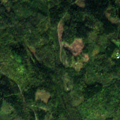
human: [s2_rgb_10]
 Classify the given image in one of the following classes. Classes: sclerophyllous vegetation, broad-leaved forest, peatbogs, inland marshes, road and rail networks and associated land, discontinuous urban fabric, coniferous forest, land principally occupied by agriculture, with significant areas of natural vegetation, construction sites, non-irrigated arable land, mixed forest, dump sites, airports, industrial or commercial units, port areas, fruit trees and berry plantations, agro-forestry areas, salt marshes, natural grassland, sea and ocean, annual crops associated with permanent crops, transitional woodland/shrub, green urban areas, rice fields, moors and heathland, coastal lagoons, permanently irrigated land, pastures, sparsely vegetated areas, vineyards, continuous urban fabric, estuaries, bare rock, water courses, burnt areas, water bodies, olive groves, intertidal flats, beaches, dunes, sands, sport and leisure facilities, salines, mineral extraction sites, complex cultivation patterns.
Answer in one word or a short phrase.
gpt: broad-leaved forest, mixed forest, transitional woodland/shrub